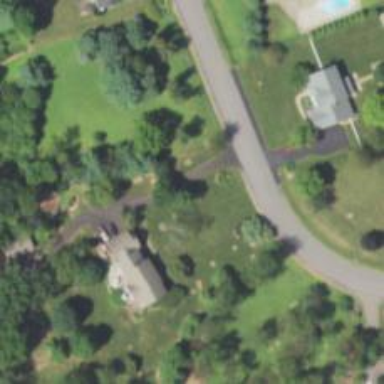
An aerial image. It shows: Driveway.